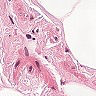
Metastatic tissue present: no